Question: I feel like I'm missing something pretty obvious here, but essentially I'm trying to do a footer that 2 columns and 2 rows.
Each column will have an icon (32x32) and 2 lines of text by its side.
My problem is, if I use 'justify-items: center', the items will be centered inside each column, however, if I add more text in my paragraph, the text will expand both ways, sending the image that's on its left backwards (increasing the size of the parent div).
This means if I have different text sizes in those 2 lines, the footer items won't be aligned with each other.
'''
body {
display: flex;
flex-direction: column;
background-color: #ecf3f6;
font-family: 'Segoe UI', Tahoma, Geneva, Verdana, sans-serif;
margin: 0;
padding: 0;
min-height: 100vh;
}
.footer-wrapper {
display: grid;
grid-template-columns: repeat(2, 1fr);
justify-items: center;
padding: 5px 0 5px 0;
}
.footer {
margin-top: auto;
background-color: #2ea2bf;
}
.footer-description {
display: block;
font-weight: bold;
}
.footer-item {}
footer p {
display: inline-block;
margin-left: 5px;
}
'''
'''
<body>
<footer class="footer">
<div class="footer-wrapper">
<div class="footer-item">
<img class="footer-icons" src="img/localizacao.png">
<p>
<span class="footer-description">Morada</span> Congeriem arce homini.
</p>
</div>
<div class="footer-item">
<img class="footer-icons" src="img/telefone.png">
<p>
<span class="footer-description">Telefone</span> +351 211 149 501
</p>
</div>
<div class="footer-item">
<img class="footer-icons" src="img/email.png">
<p>
<span class="footer-description">E-Mail</span> support@support.com
</p>
</div>
<div class="footer-item">
<img class="footer-icons" src="img/localizacao.png">
<p>
<span class="footer-description">Morada</span> Congeriem arce homini.
</p>
</div>
</div>
</footer>
</body>
'''
## Image of desired layout

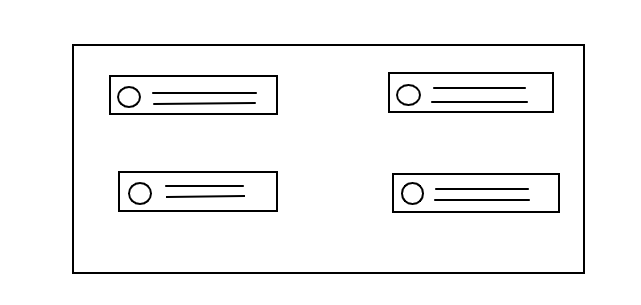
Answer: I removed most of the classes to simplify it. Of course you can add them again.
I changed the grid to a width of 'min-content' as well as the card width to 'min-content'. However this causes an unwanted wrap behavior which is fixed with 'white-space: nowrap;'
that way, every element will only be as large as the content. If you want an intended linebreak, you have to use '<br>'.
'''
body {
display: flex;
flex-direction: column;
background-color: #ecf3f6;
font-family: 'Segoe UI', Tahoma, Geneva, Verdana, sans-serif;
margin: 0;
padding: 0;
min-height: 100vh;
}
footer {
margin-top: auto;
background-color: #2ea2bf;
}
.footer-wrapper {
margin: 0 auto 0 auto;
width: min-content;
display: grid;
grid-template-columns: min-content min-content;
grid-auto-rows: auto;
grid-column-gap: 20px;
padding: 5px;
white-space: nowrap;
}
.footer-wrapper div p span {
display: block;
font-weight: bold;
}
.footer-wrapper div {}
.footer-wrapper div p {
display: inline-block;
margin-left: 5px;
}
'''
'''
<footer>
<div class="footer-wrapper">
<div>
<img class="footer-icons" src="img/localizacao.png">
<p>
<span>Morada</span> Congeriem arce homini.
</p>
</div>
<div>
<img class="footer-icons" src="img/telefone.png">
<p>
<span>Telefone</span> +351 211 149 501
</p>
</div>
<div>
<img class="footer-icons" src="img/email.png">
<p>
<span>E-Mail</span> support@support.com
</p>
</div>
<div>
<img class="footer-icons" src="img/localizacao.png">
<p>
<span>Morada</span> Congeriem arce homini.
</p>
</div>
</div>
</footer>
'''